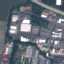
Label: Industrial